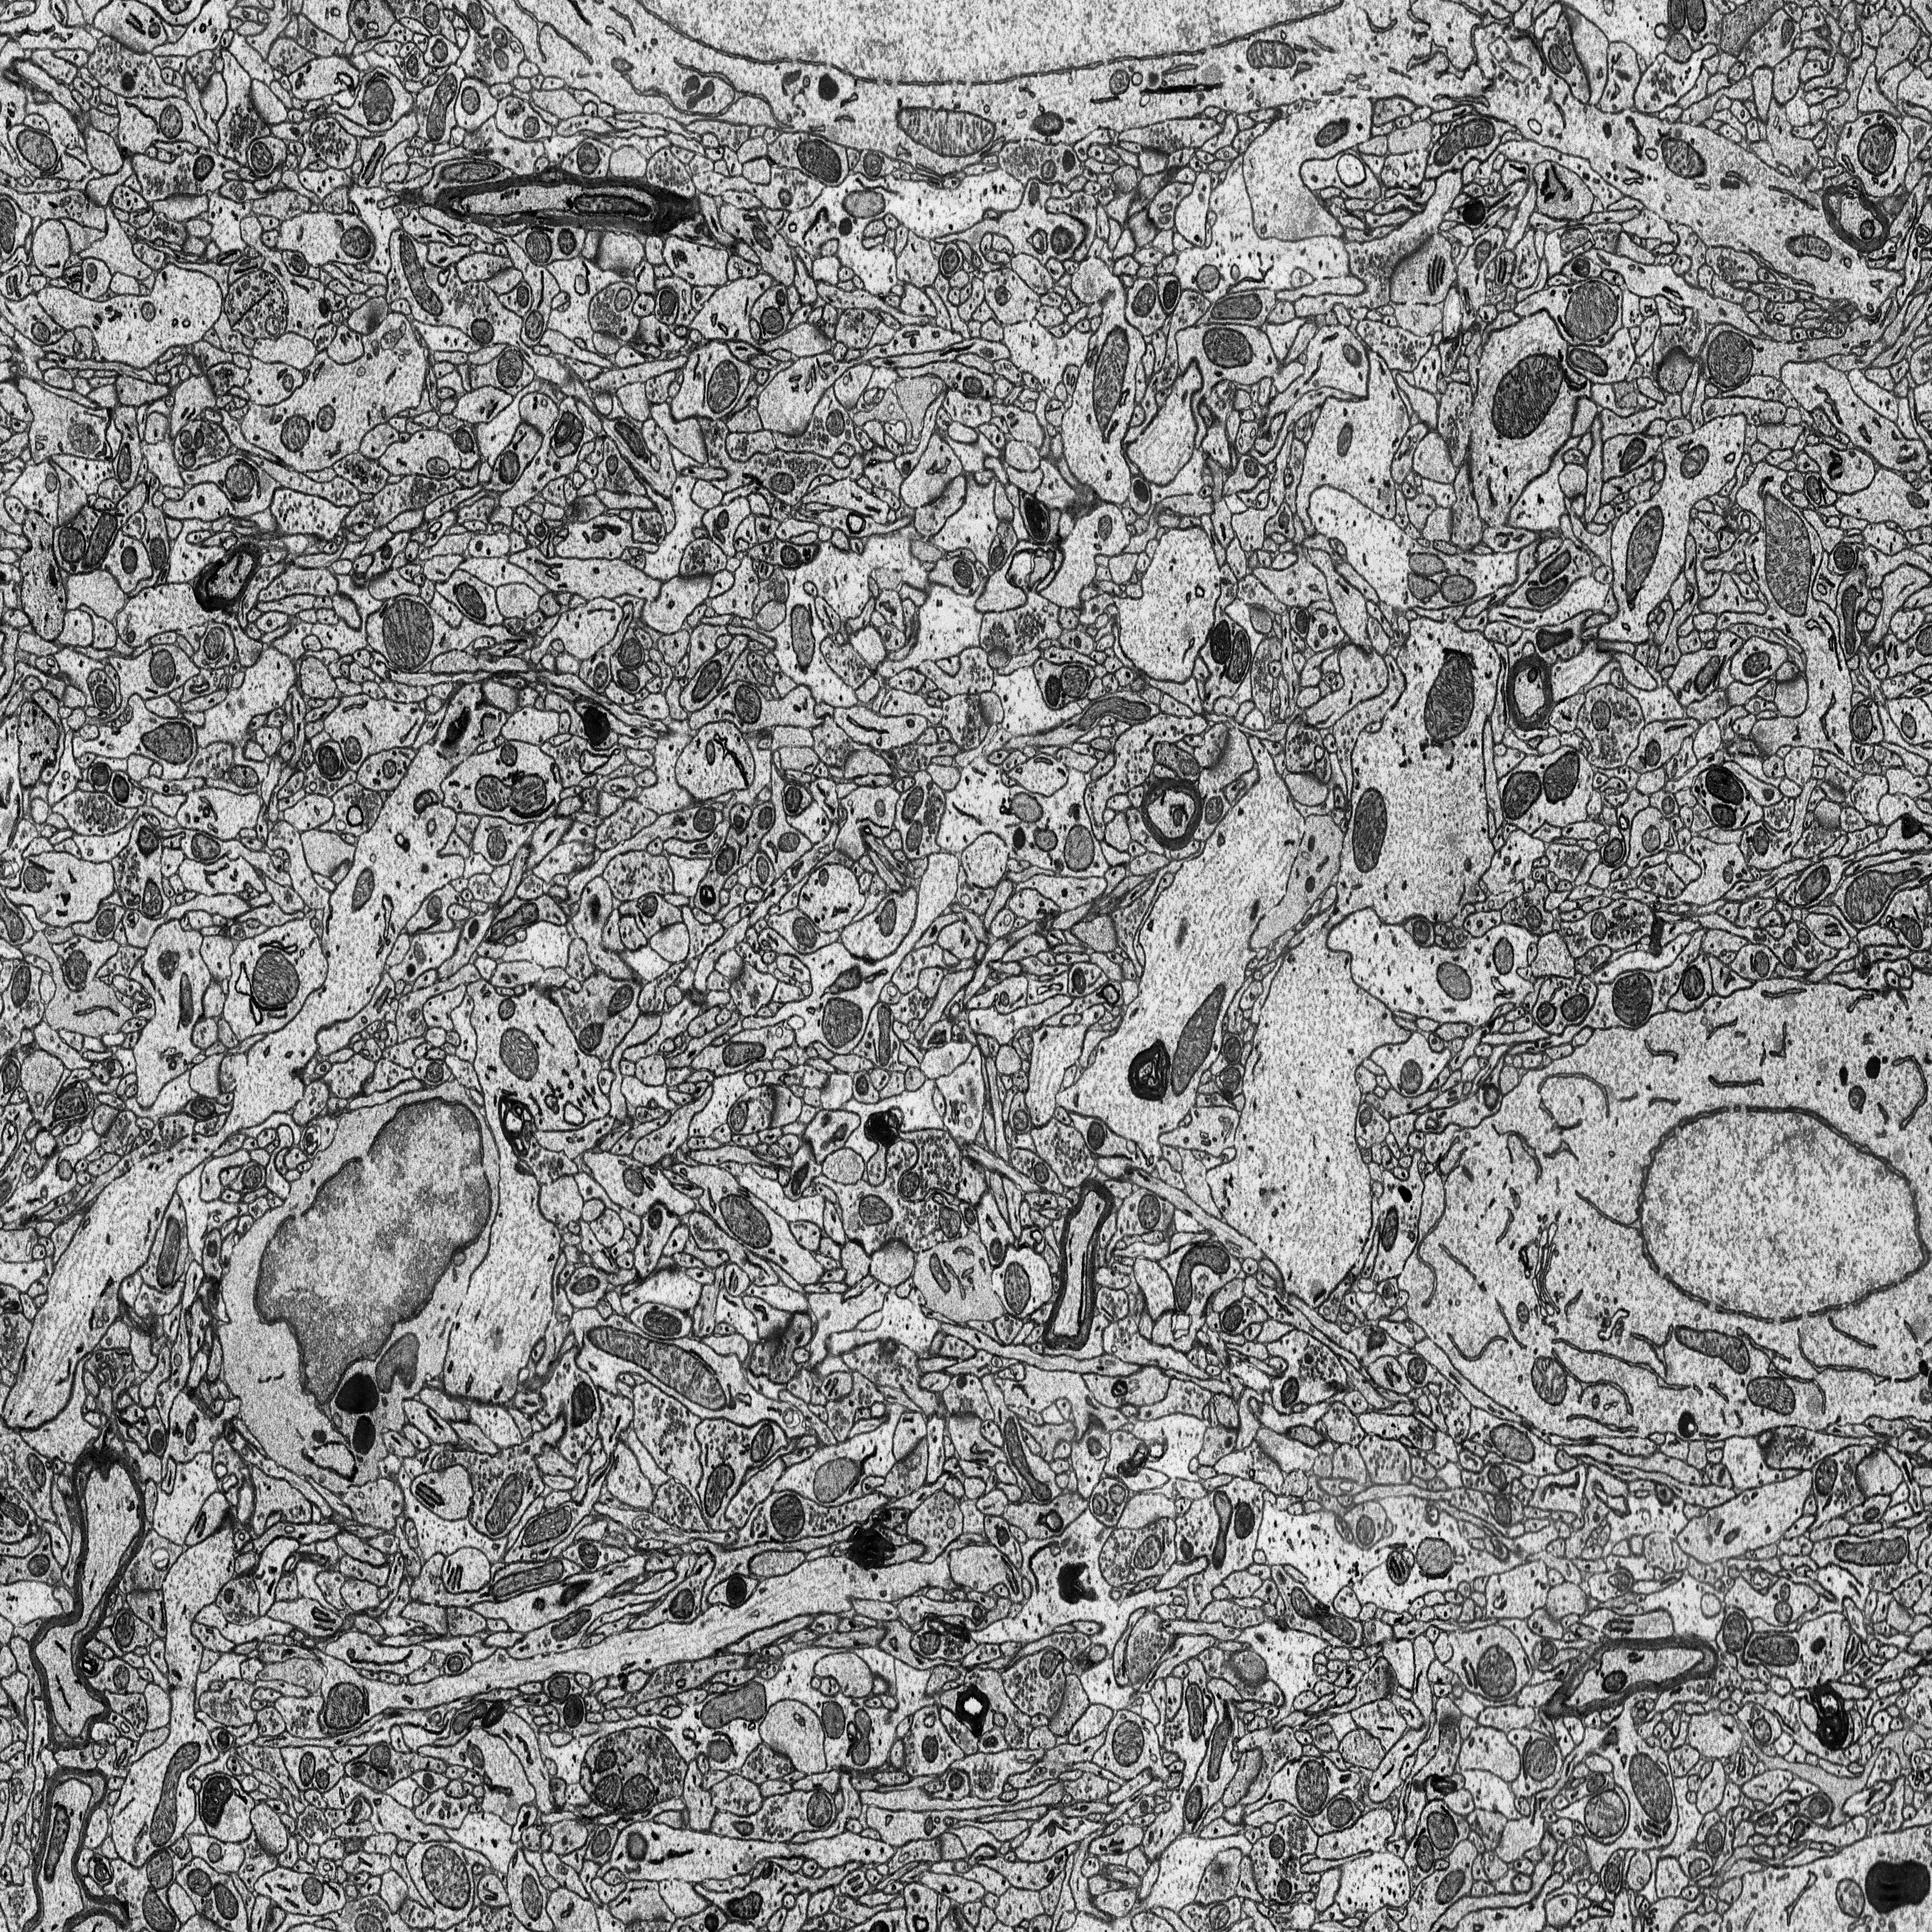
Electron microscopy slice of rat cortex tissue
Slice depth (z): 129
Mitochondria instances in slice: 415